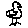
Label: bird